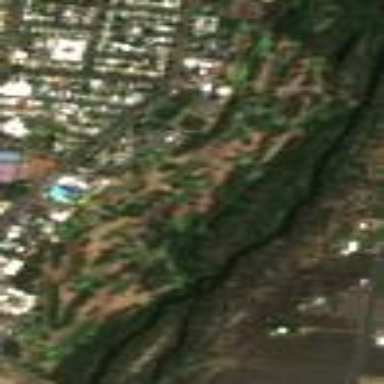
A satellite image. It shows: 18-hole golf course providing leisure land for golf enthusiasts.